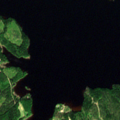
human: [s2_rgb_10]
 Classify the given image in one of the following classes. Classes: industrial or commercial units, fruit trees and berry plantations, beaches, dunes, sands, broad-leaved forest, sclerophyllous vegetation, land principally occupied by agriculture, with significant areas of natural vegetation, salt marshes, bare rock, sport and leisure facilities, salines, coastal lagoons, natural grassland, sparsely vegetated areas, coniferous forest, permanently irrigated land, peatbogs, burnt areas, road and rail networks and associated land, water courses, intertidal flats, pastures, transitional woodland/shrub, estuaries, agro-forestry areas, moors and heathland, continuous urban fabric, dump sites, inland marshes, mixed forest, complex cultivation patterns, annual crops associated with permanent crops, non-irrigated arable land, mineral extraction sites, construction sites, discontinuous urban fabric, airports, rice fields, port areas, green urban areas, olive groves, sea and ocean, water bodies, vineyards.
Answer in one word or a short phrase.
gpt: coniferous forest, mixed forest, water bodies